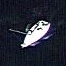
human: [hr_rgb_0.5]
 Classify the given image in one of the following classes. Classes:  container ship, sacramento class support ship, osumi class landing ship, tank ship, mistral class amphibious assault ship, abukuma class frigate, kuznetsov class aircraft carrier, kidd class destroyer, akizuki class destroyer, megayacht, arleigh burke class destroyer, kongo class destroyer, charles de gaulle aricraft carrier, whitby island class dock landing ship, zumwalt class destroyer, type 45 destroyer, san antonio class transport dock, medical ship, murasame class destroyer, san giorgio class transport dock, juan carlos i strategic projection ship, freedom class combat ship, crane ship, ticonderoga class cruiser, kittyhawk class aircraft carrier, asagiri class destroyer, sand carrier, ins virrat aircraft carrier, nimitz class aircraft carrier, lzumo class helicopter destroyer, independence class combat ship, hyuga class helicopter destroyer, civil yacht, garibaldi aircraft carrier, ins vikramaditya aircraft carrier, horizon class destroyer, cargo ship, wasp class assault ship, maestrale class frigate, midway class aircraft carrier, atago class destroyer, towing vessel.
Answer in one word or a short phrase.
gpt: Civil yacht